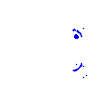
Particle: kaon